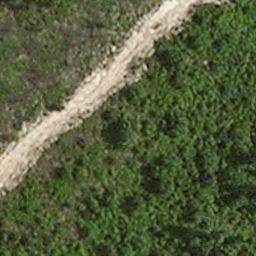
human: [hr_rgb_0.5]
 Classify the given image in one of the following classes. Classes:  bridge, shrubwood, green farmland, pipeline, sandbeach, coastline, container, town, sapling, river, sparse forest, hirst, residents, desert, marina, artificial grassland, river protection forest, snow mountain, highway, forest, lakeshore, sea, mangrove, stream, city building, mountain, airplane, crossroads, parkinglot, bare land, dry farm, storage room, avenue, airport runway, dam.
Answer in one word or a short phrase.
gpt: avenue